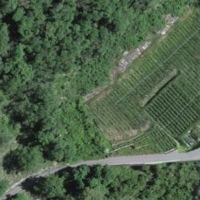
EUNIS habitat code: 40
Species observed at this site:
Lathyrus vernus
Geranium sanguineum
Himantoglossum hircinum
Lactuca perennis